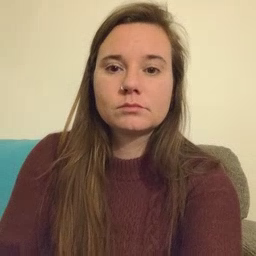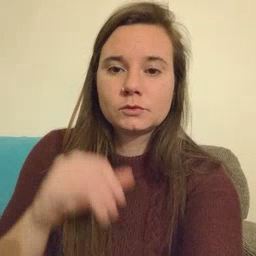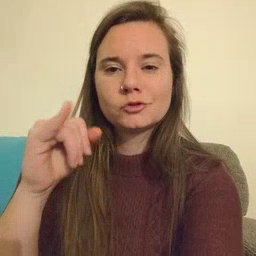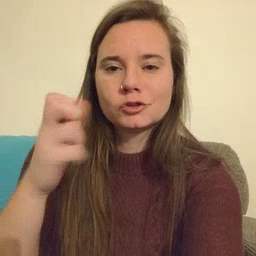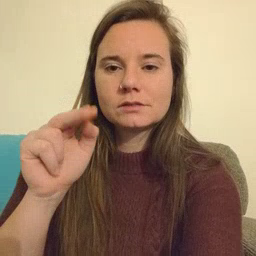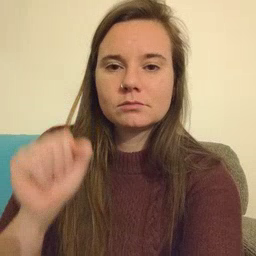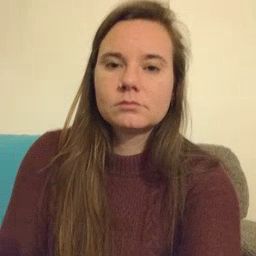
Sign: jeans